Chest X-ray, PA view. Patient: 65 years old, sex M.
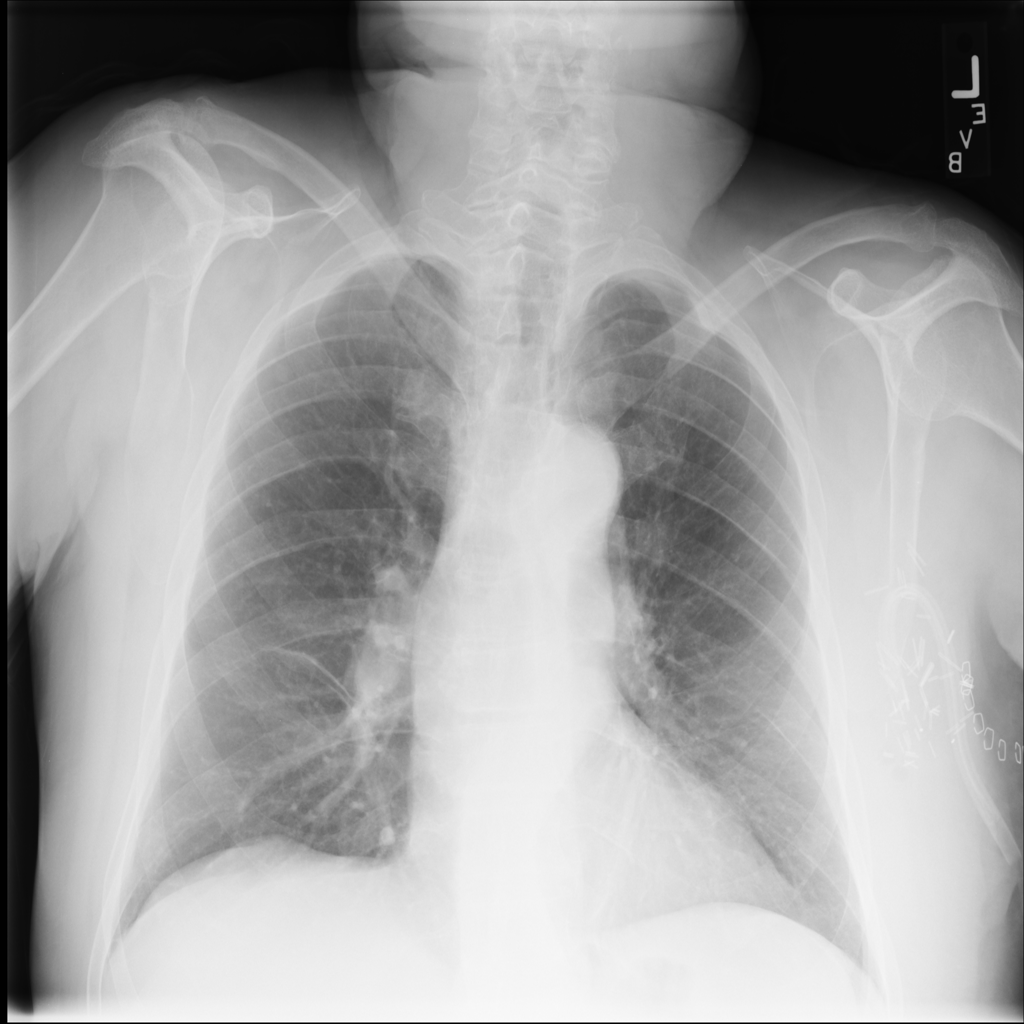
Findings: No Finding